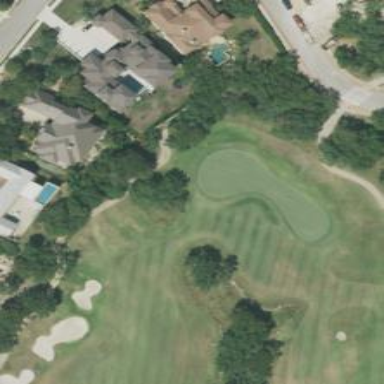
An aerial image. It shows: Golf green.